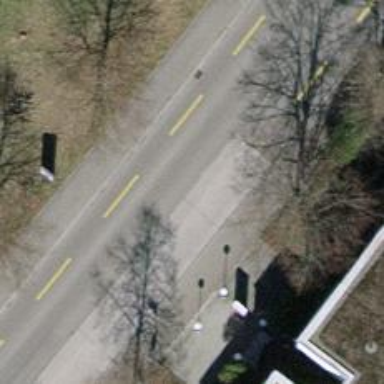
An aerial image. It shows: Bus stop with stop position for public transport.